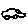
Label: car